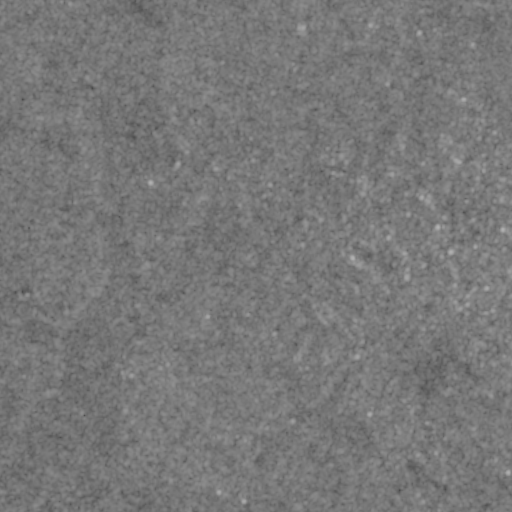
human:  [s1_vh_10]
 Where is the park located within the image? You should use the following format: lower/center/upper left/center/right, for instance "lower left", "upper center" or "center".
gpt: The park is located in the center right of the image.
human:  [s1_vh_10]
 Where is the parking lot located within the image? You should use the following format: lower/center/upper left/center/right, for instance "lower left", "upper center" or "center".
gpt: The parking lot is located in the center right of the image.
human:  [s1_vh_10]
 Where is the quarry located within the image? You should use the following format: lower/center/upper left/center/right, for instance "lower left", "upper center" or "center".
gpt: The quarry is located in the lower left of the image.
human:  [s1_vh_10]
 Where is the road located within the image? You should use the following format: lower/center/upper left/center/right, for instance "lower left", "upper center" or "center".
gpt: There is no road in the image.

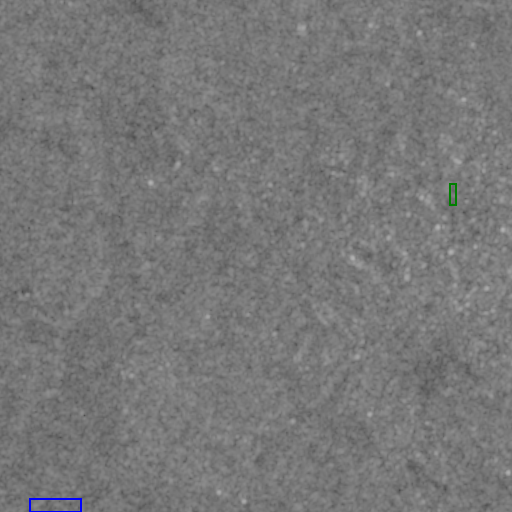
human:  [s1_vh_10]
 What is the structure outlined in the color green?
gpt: The structure outlined in green is a park.
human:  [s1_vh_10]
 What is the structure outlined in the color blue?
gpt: The structure outlined in blue is a quarry.
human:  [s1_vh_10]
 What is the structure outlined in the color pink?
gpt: There is no pink outline.